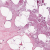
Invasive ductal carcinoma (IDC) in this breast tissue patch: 0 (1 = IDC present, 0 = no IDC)